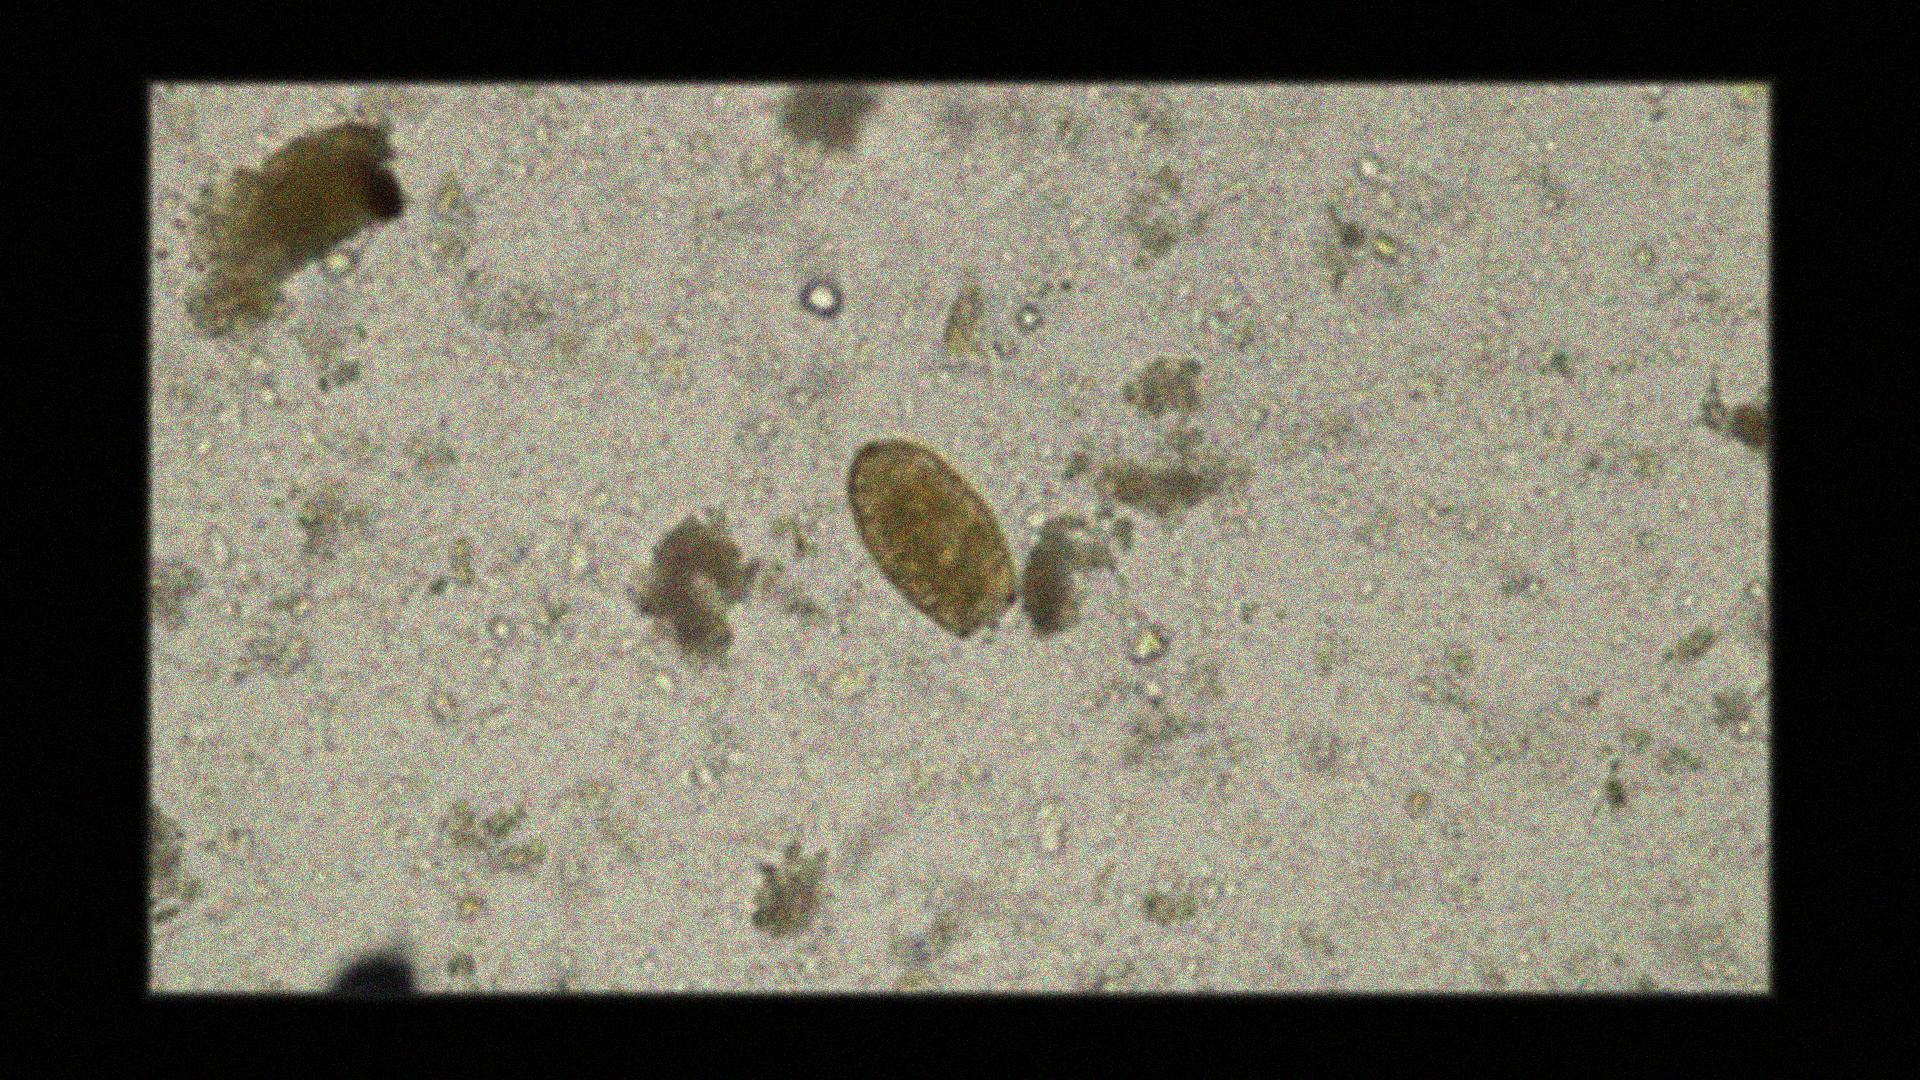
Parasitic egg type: Paragonimus spp